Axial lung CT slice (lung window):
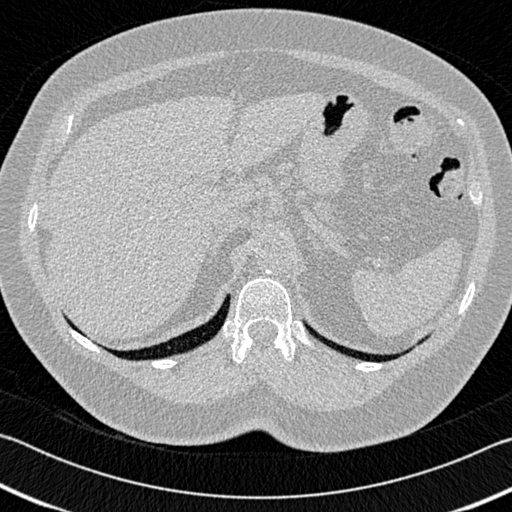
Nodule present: no